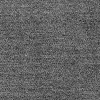
Atmospheric dust classification: dusty